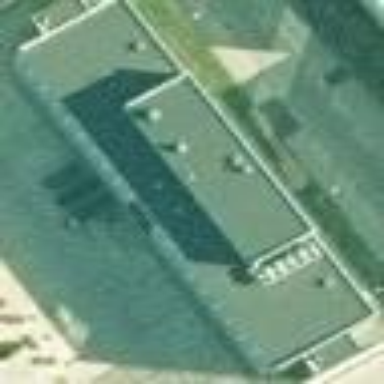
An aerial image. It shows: Commercial building.